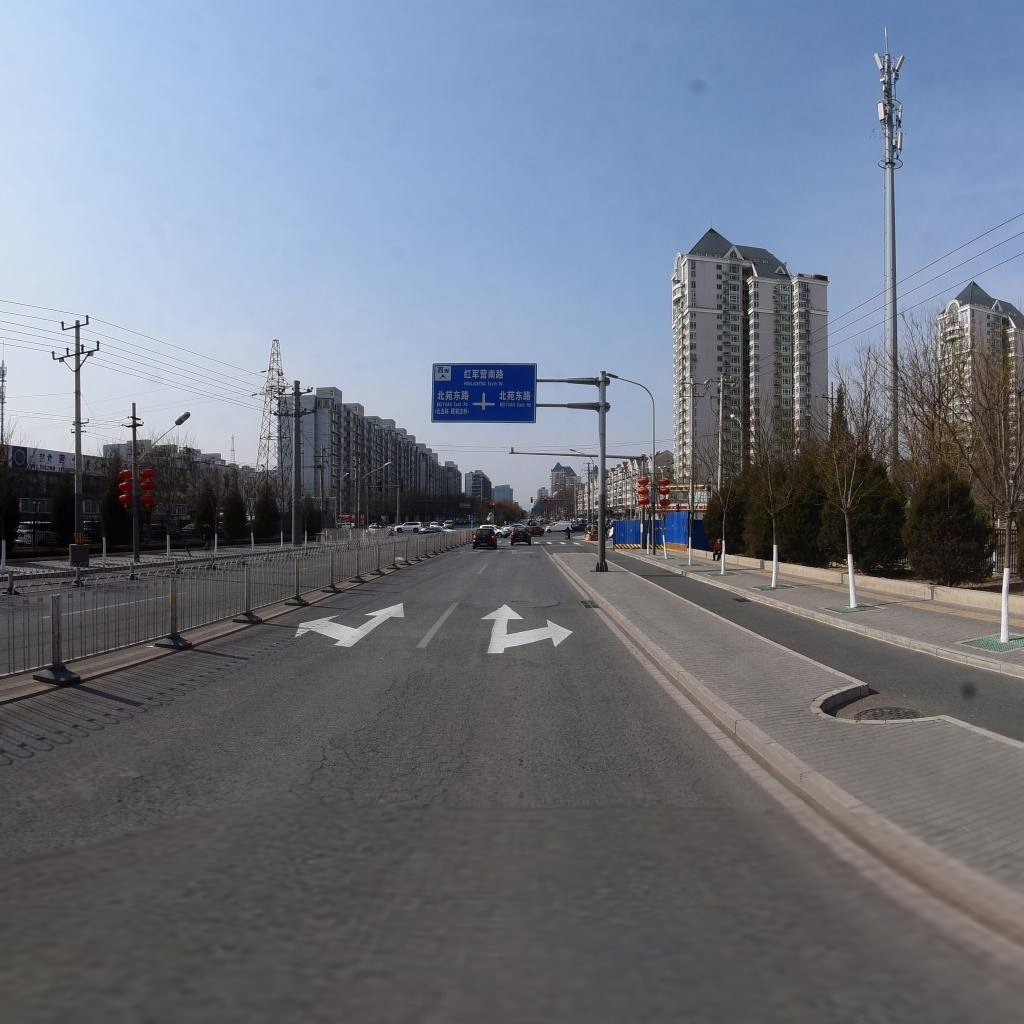
Region: Chaoyang
Road damage annotations: alligator crack, manhole cover